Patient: sex M, age 63
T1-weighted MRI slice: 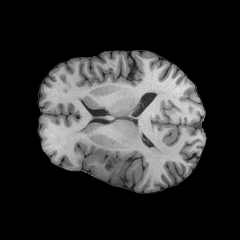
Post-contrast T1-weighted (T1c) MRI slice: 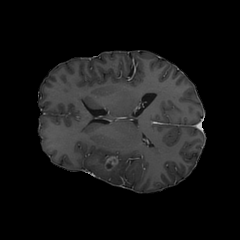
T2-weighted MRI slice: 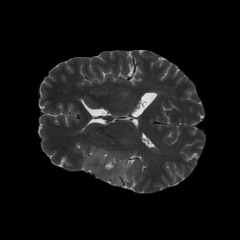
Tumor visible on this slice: yes
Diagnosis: Glioblastoma, IDH-wildtype
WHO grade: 4